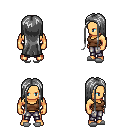
a pixel art fantasy rpg character, male body template, human, tanned skin, brown pirate shirt, metal pants, gray extra-long hairstyle, white slippers, four views (front, back, left, right), 2x2 character sprite sheet, small pixel art, hard edges, no anti-aliasing